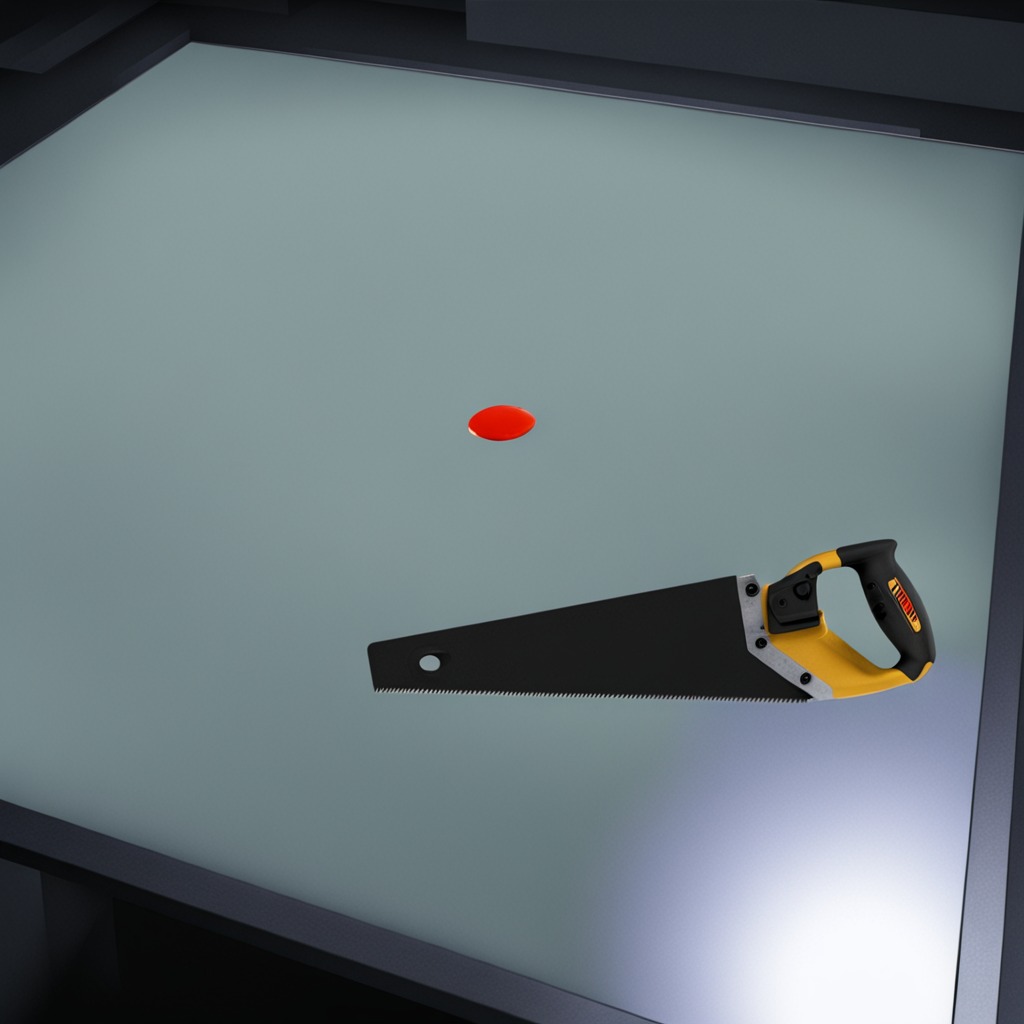
A handheld metal saw lies on a clean empty table in a railway signal maintenance room lit by harsh overhead fluorescents.